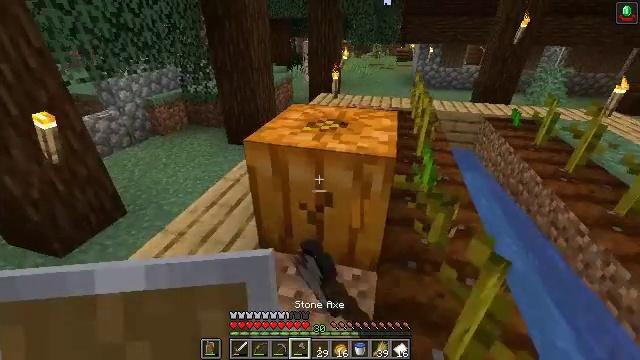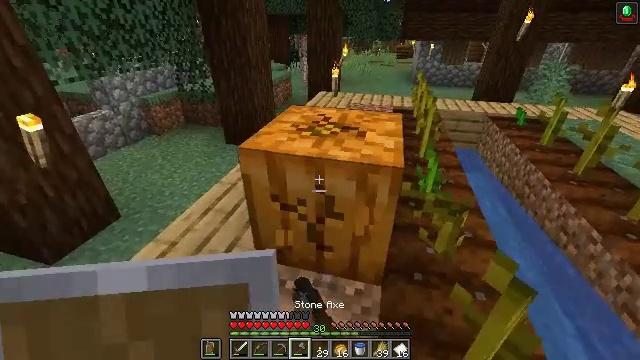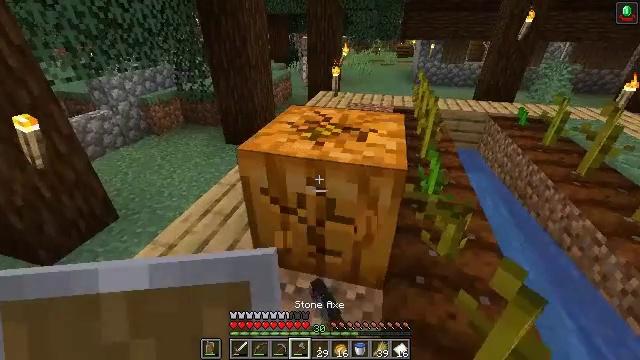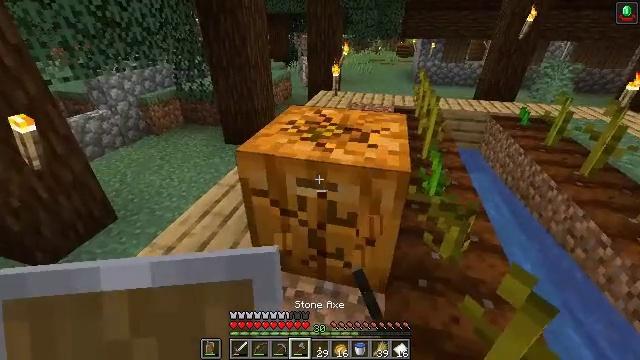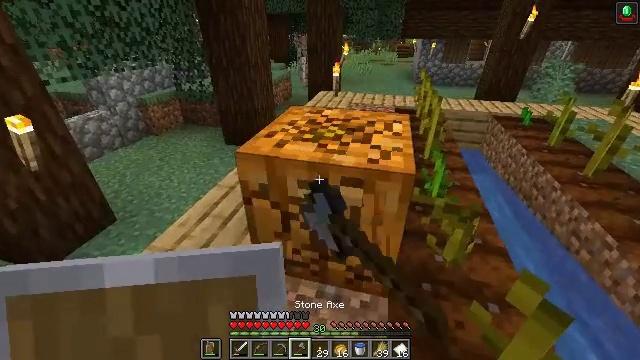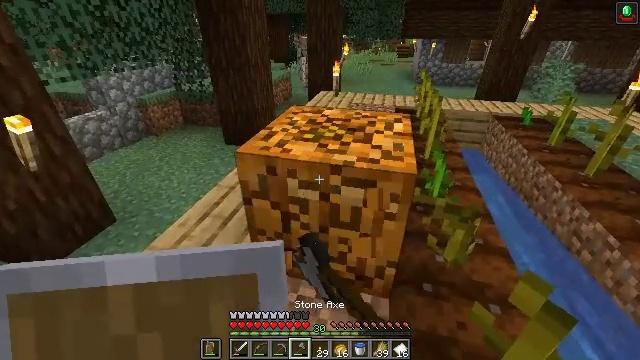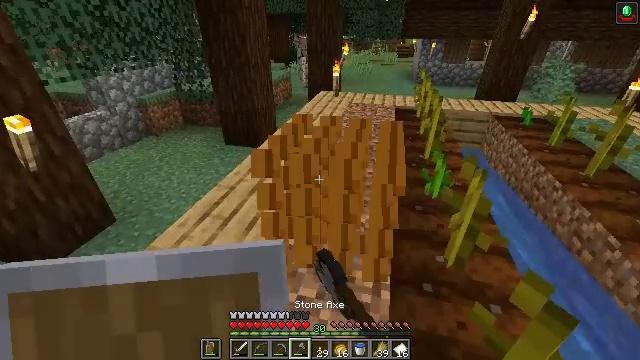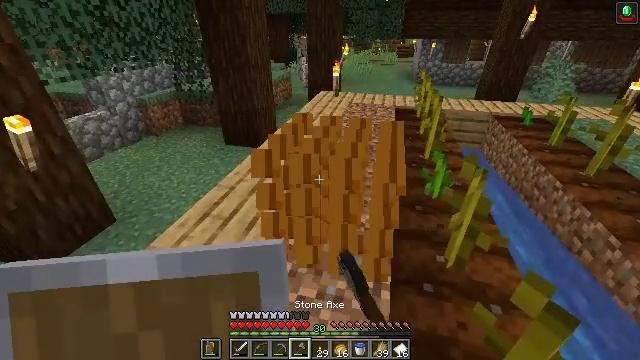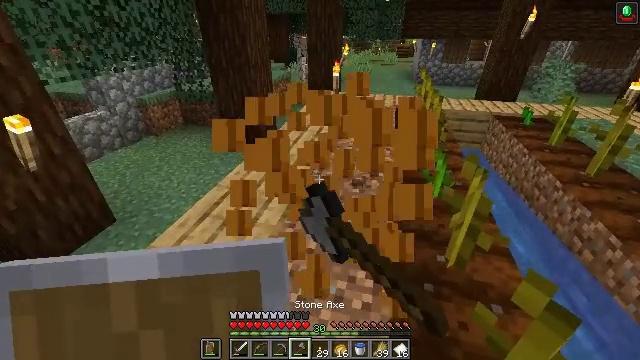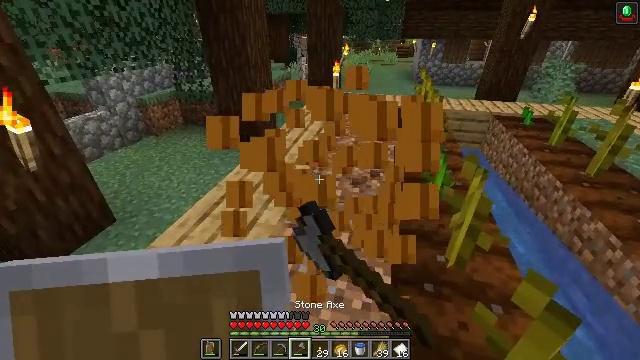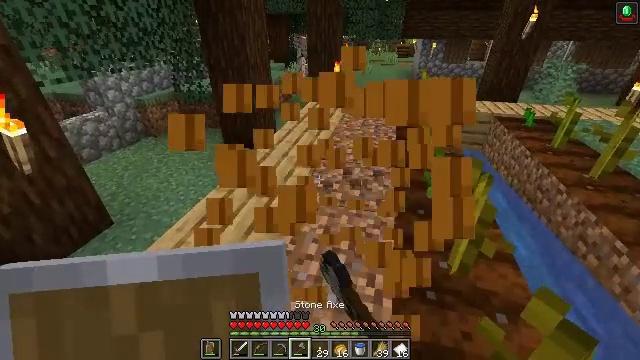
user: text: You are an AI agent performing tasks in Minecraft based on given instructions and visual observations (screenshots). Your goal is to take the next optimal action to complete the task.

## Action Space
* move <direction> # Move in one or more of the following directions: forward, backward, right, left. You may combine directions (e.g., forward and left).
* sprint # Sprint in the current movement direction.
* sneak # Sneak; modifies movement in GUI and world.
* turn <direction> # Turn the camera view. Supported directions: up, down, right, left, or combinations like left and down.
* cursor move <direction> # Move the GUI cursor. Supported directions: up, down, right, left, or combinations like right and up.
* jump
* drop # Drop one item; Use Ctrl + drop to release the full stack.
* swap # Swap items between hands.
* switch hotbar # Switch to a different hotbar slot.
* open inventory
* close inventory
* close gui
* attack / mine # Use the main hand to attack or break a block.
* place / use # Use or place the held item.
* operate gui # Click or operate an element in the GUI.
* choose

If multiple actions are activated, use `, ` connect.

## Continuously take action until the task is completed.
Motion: motion action
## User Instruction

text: Attack the pumpkin to gather it.
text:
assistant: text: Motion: attack / mine
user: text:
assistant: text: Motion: attack / mine
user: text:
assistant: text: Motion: attack / mine
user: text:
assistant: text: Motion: attack / mine
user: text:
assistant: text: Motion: attack / mine
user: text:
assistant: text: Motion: attack / mine
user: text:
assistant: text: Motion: attack / mine
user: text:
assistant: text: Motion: attack / mine
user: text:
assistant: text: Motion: attack / mine
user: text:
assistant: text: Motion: move forward, attack / mine
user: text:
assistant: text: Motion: attack / mine